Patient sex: M
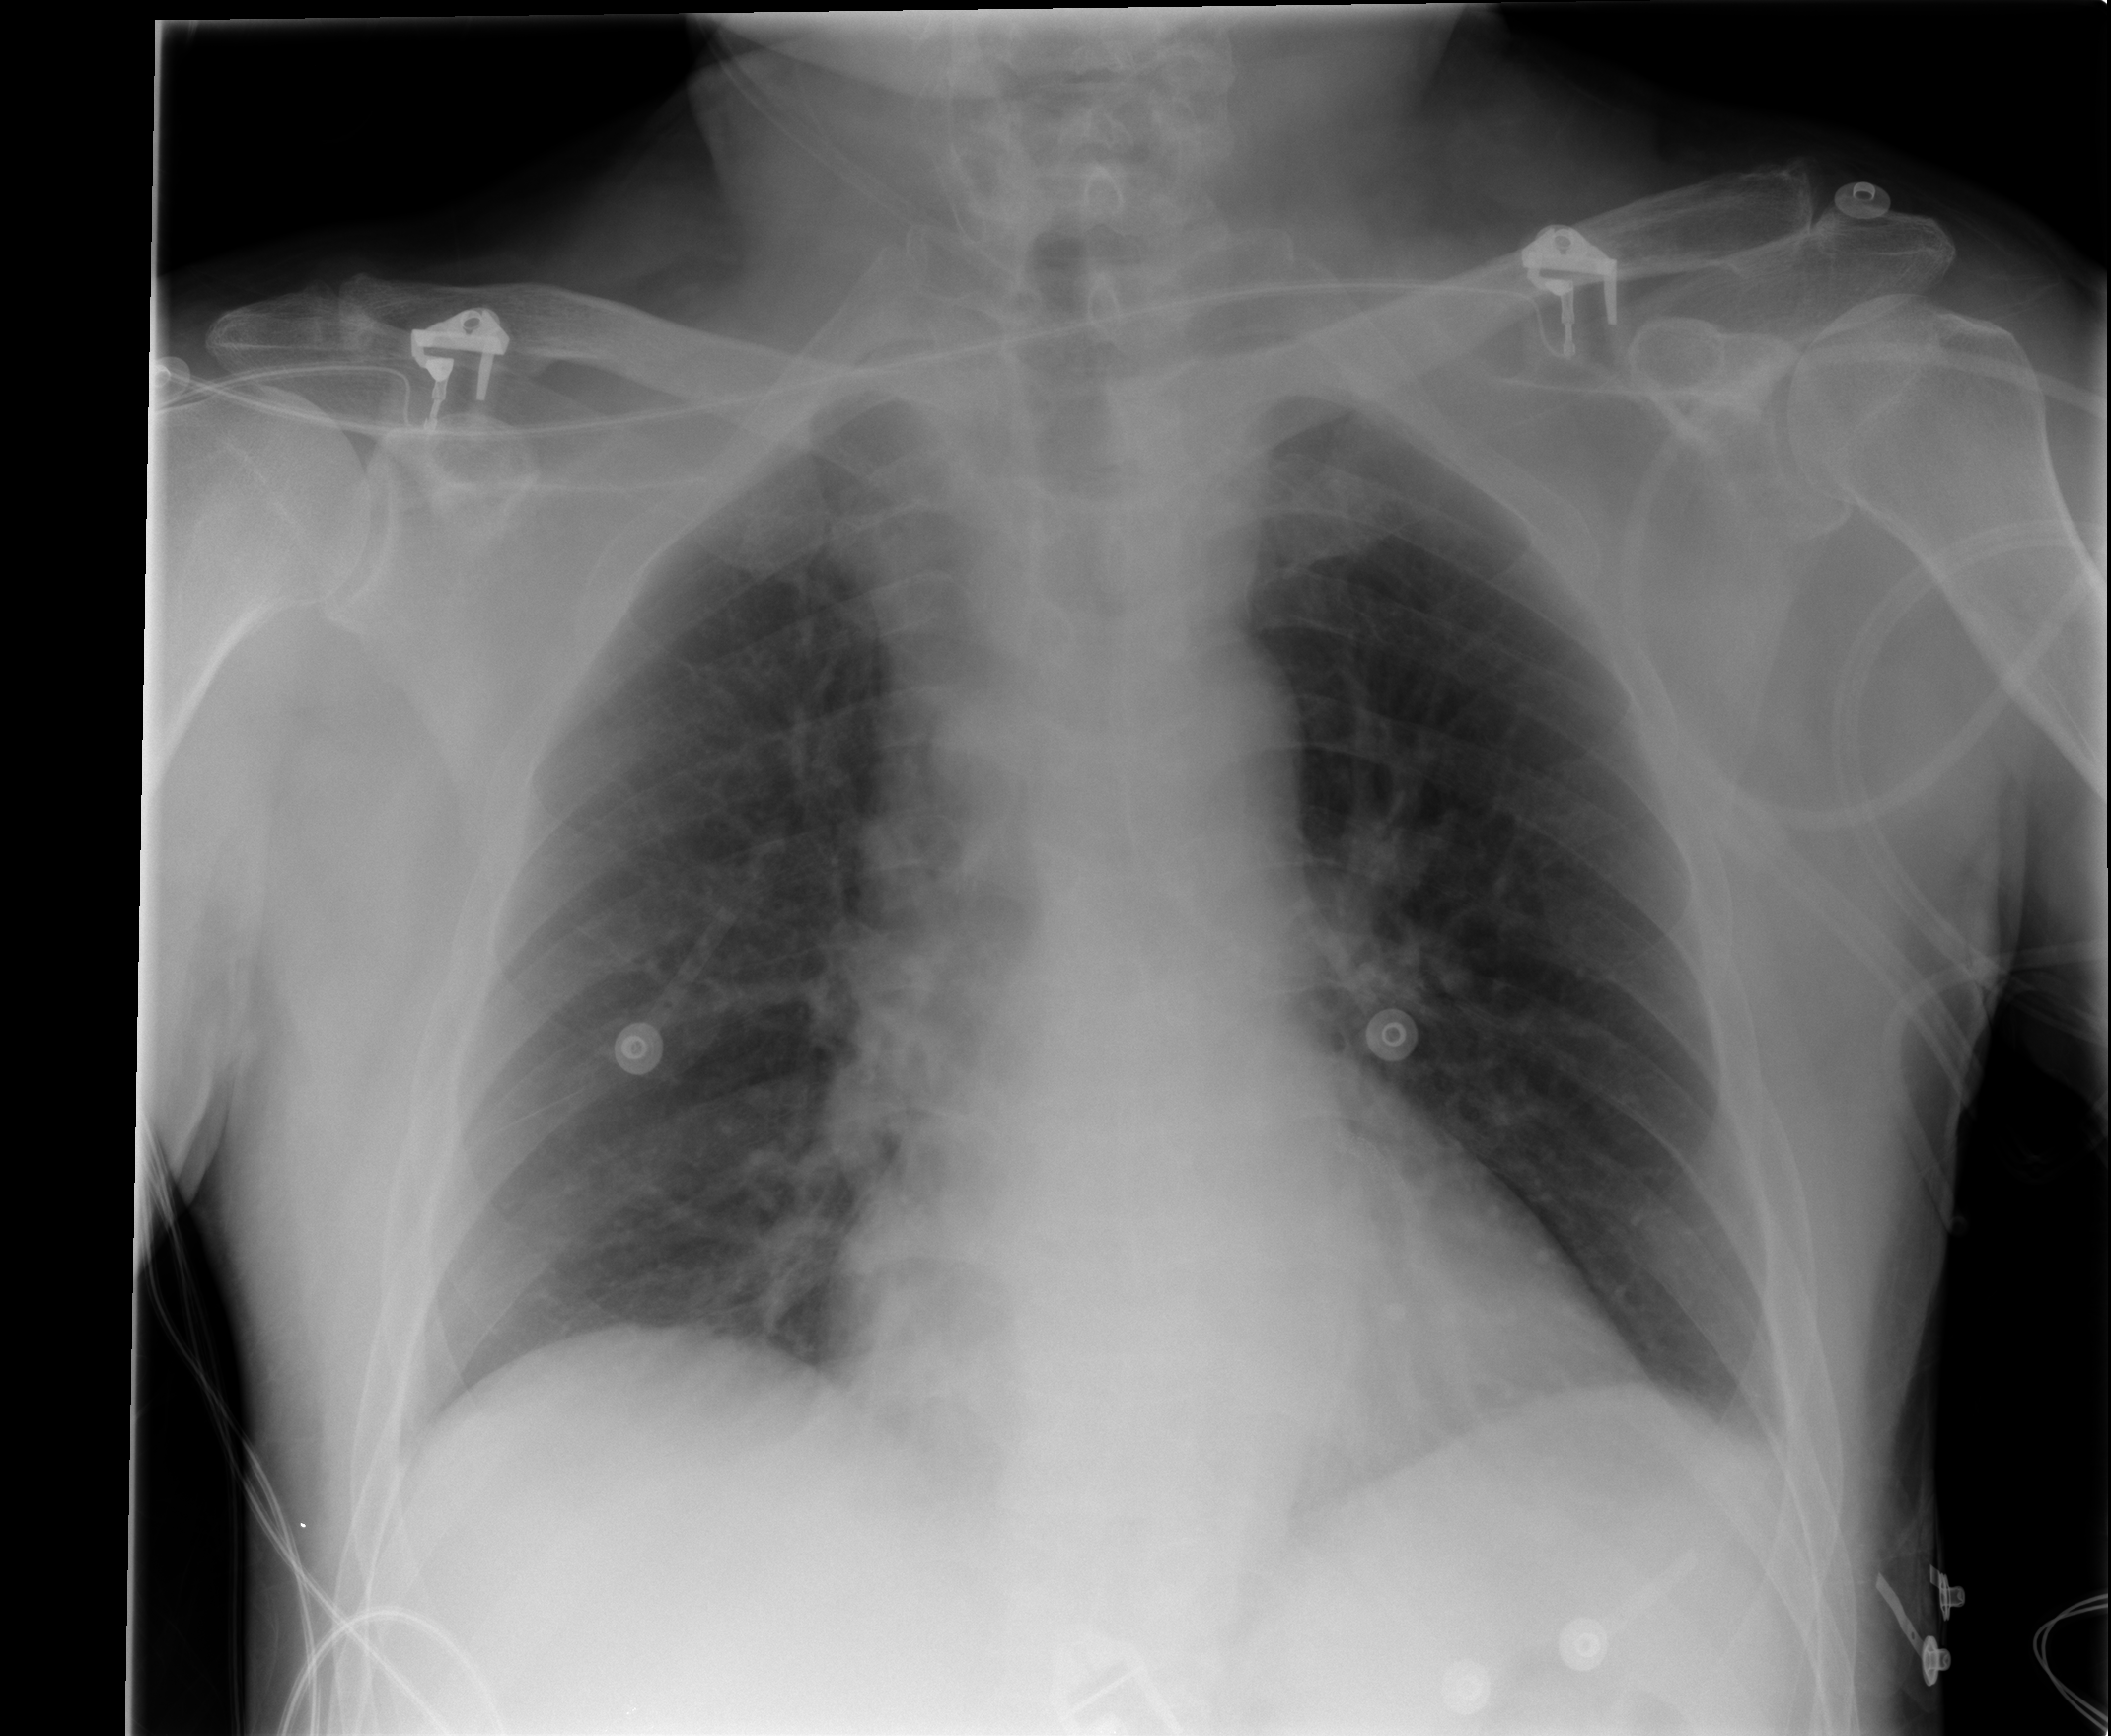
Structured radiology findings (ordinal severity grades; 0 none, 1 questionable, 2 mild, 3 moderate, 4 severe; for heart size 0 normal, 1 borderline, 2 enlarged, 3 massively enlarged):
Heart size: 1
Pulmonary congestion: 0
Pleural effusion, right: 0
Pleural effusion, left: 1
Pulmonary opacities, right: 0
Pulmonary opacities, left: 0
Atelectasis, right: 2
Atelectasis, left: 2